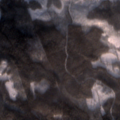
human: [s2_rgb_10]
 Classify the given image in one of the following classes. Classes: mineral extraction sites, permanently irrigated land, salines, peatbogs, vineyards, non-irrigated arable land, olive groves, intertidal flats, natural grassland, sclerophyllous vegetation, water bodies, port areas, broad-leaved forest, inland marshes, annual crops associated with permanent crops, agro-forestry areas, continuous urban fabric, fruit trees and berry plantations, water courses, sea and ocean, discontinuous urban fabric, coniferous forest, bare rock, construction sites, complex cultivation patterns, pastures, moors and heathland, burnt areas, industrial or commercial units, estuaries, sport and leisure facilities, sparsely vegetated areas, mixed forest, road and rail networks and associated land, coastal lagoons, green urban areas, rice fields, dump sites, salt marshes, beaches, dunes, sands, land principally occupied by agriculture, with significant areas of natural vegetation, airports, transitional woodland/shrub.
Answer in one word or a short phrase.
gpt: coniferous forest, mixed forest, transitional woodland/shrub